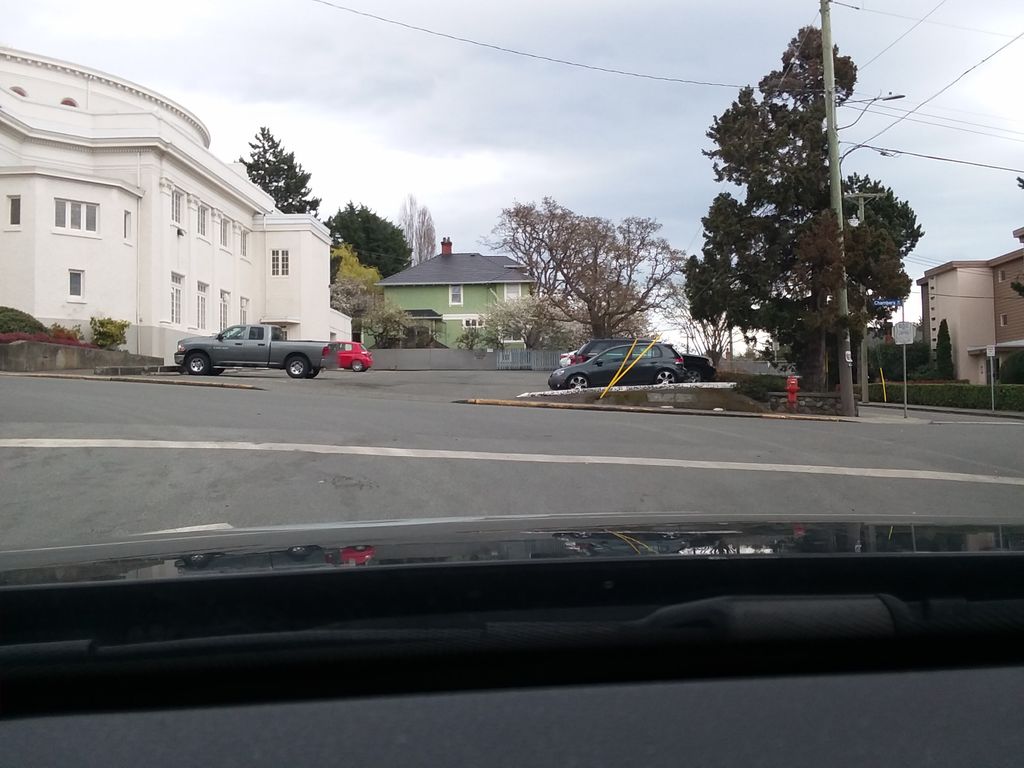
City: victoria